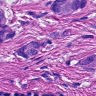
Metastatic tissue present: yes